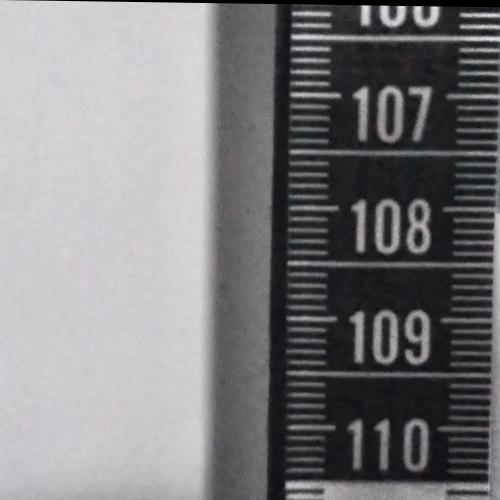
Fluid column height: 108.1 cm